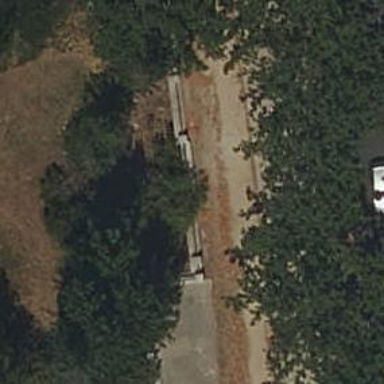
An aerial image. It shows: Bench for seating.